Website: home-depot
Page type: account-dashboard
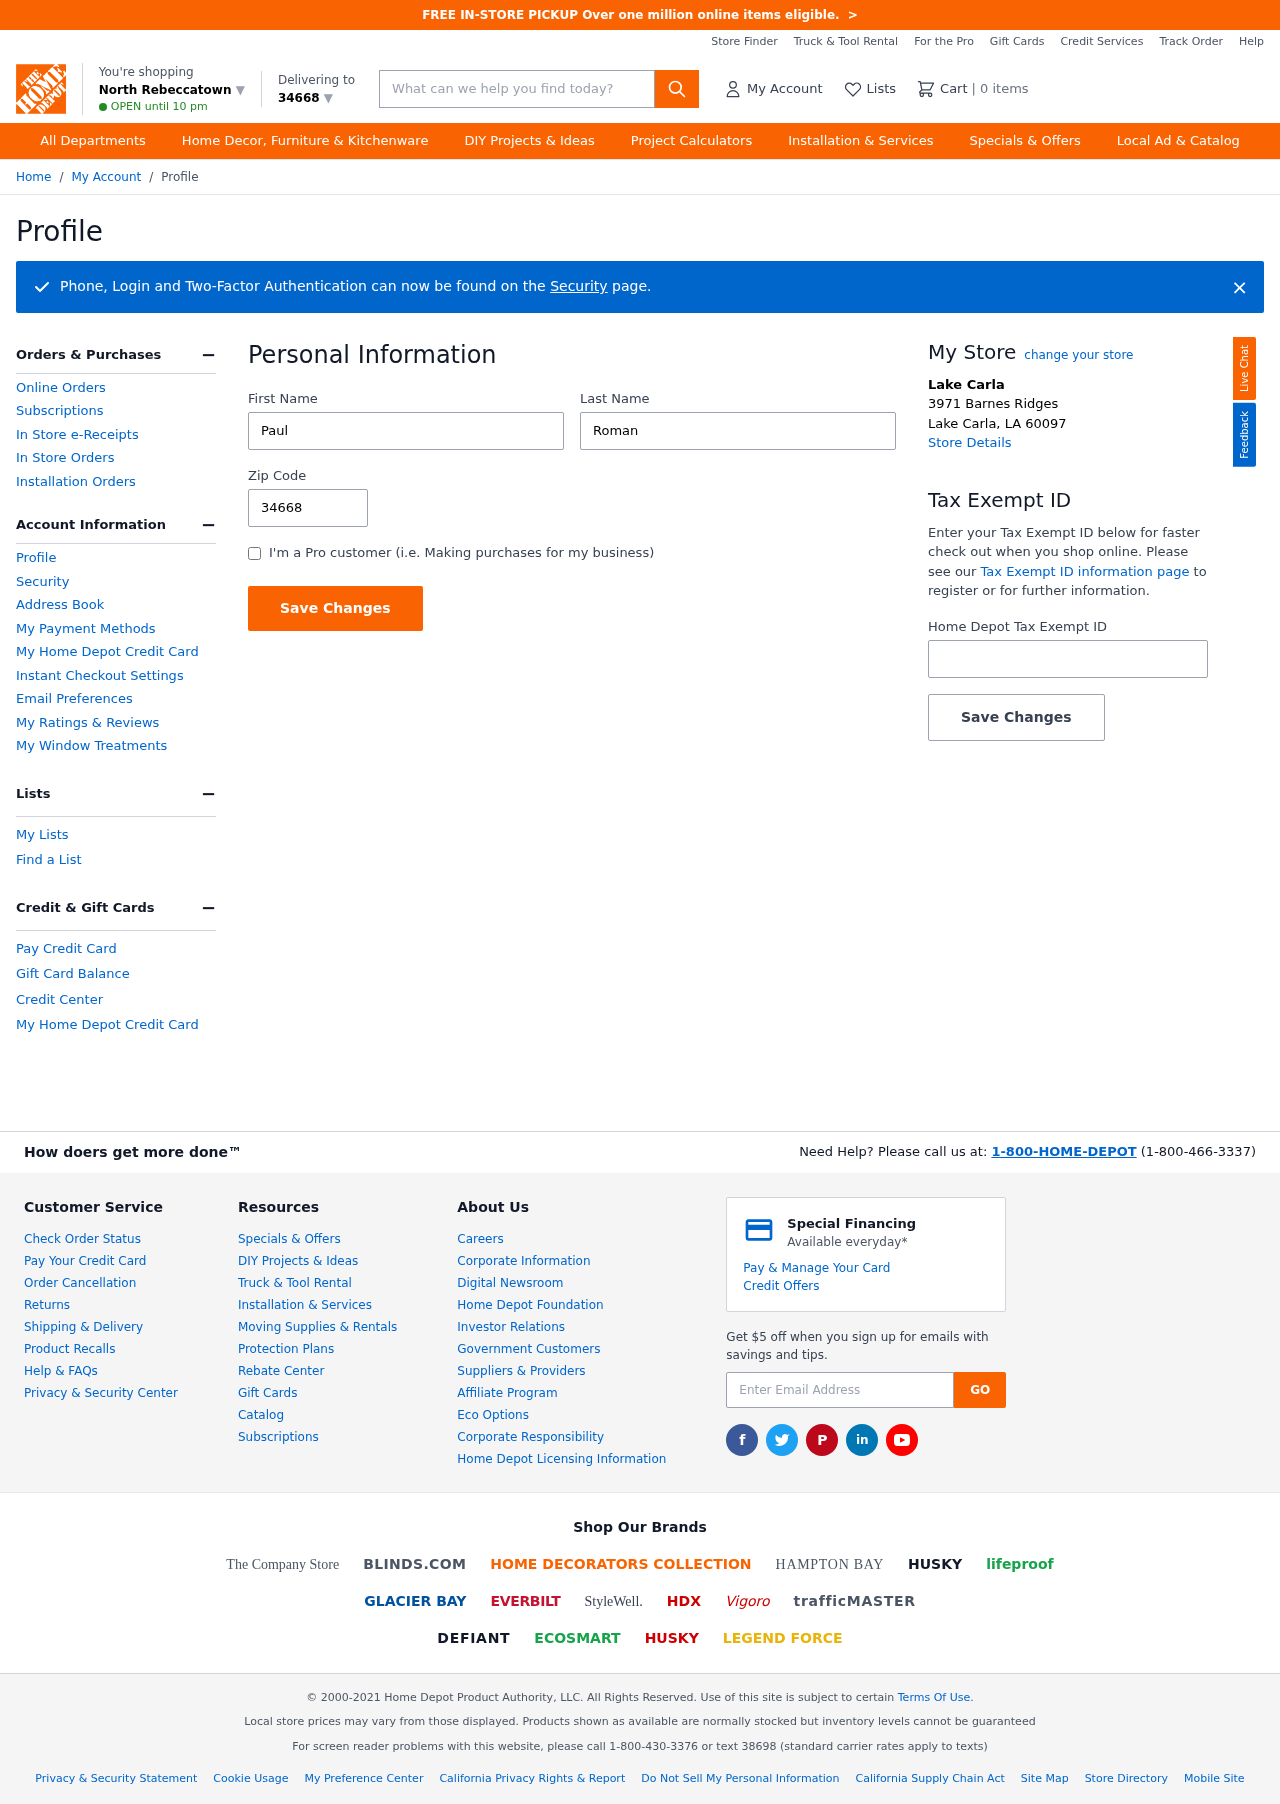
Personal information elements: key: PII_CITY
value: North Rebeccatown ▼
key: PII_FIRSTNAME
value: Paul
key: PII_LASTNAME
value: Roman
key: PII_LOCATION1_CITY
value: Lake Carla
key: PII_LOCATION1_CITY_STATE_ZIP
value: Lake Carla, LA 60097
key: PII_LOCATION1_STREET
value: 3971 Barnes Ridges
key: PII_POSTCODE
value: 34668 ▼
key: PII_POSTCODE
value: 34668
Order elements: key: ORDER_NUM_ITEMS
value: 0
Search elements: key: HEADER_SEARCH
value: What can we help you find today?